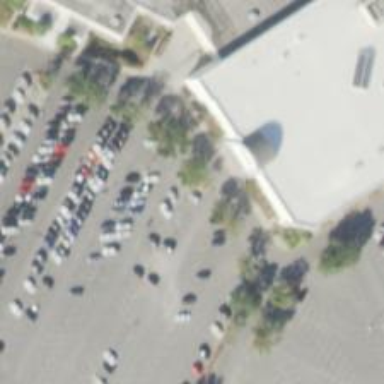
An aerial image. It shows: Parking space.